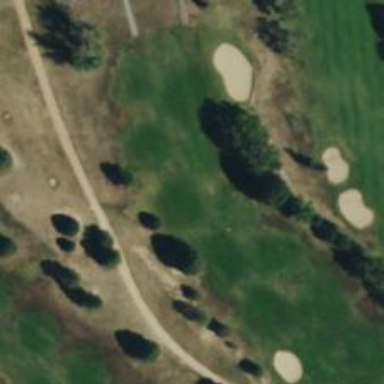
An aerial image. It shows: Golf hole.